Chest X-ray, PA view. Patient: 53 years old, sex F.
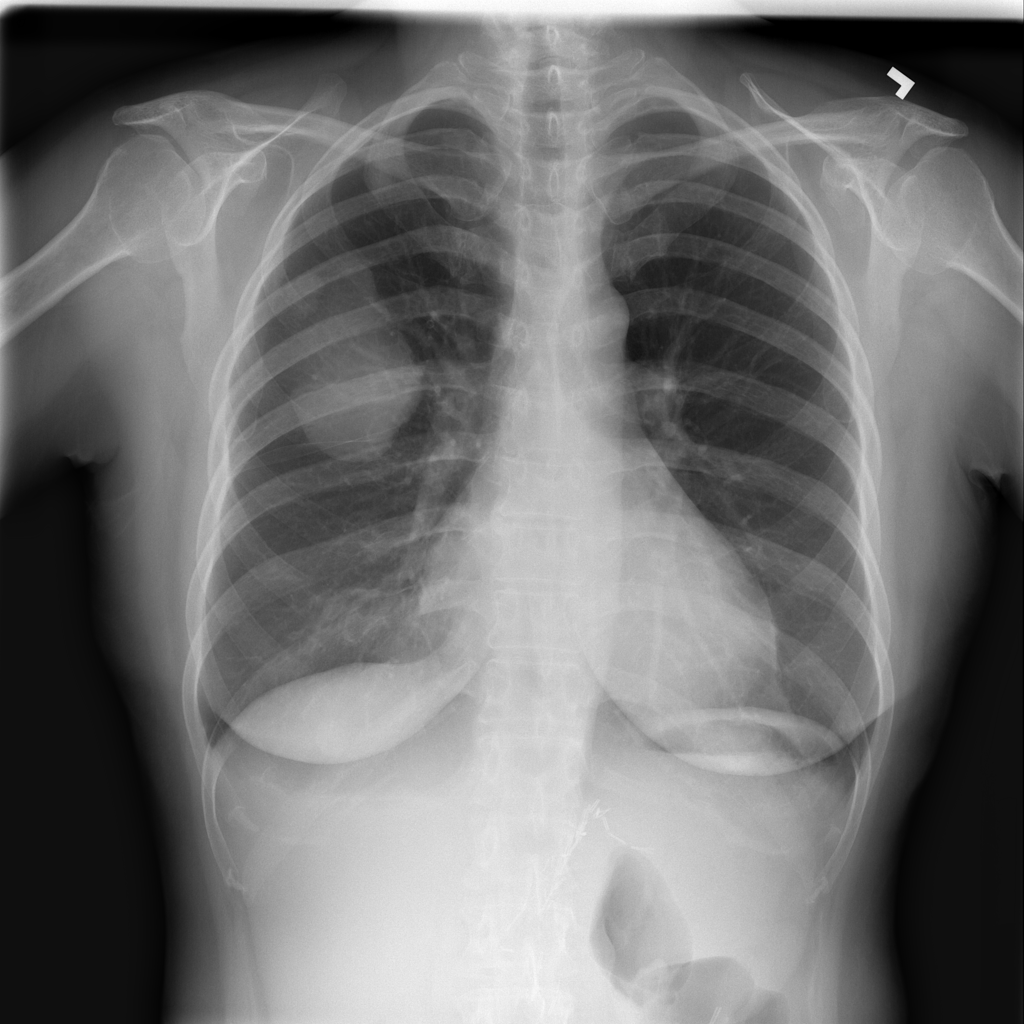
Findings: No Finding